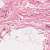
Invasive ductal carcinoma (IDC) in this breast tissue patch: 0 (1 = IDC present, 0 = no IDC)